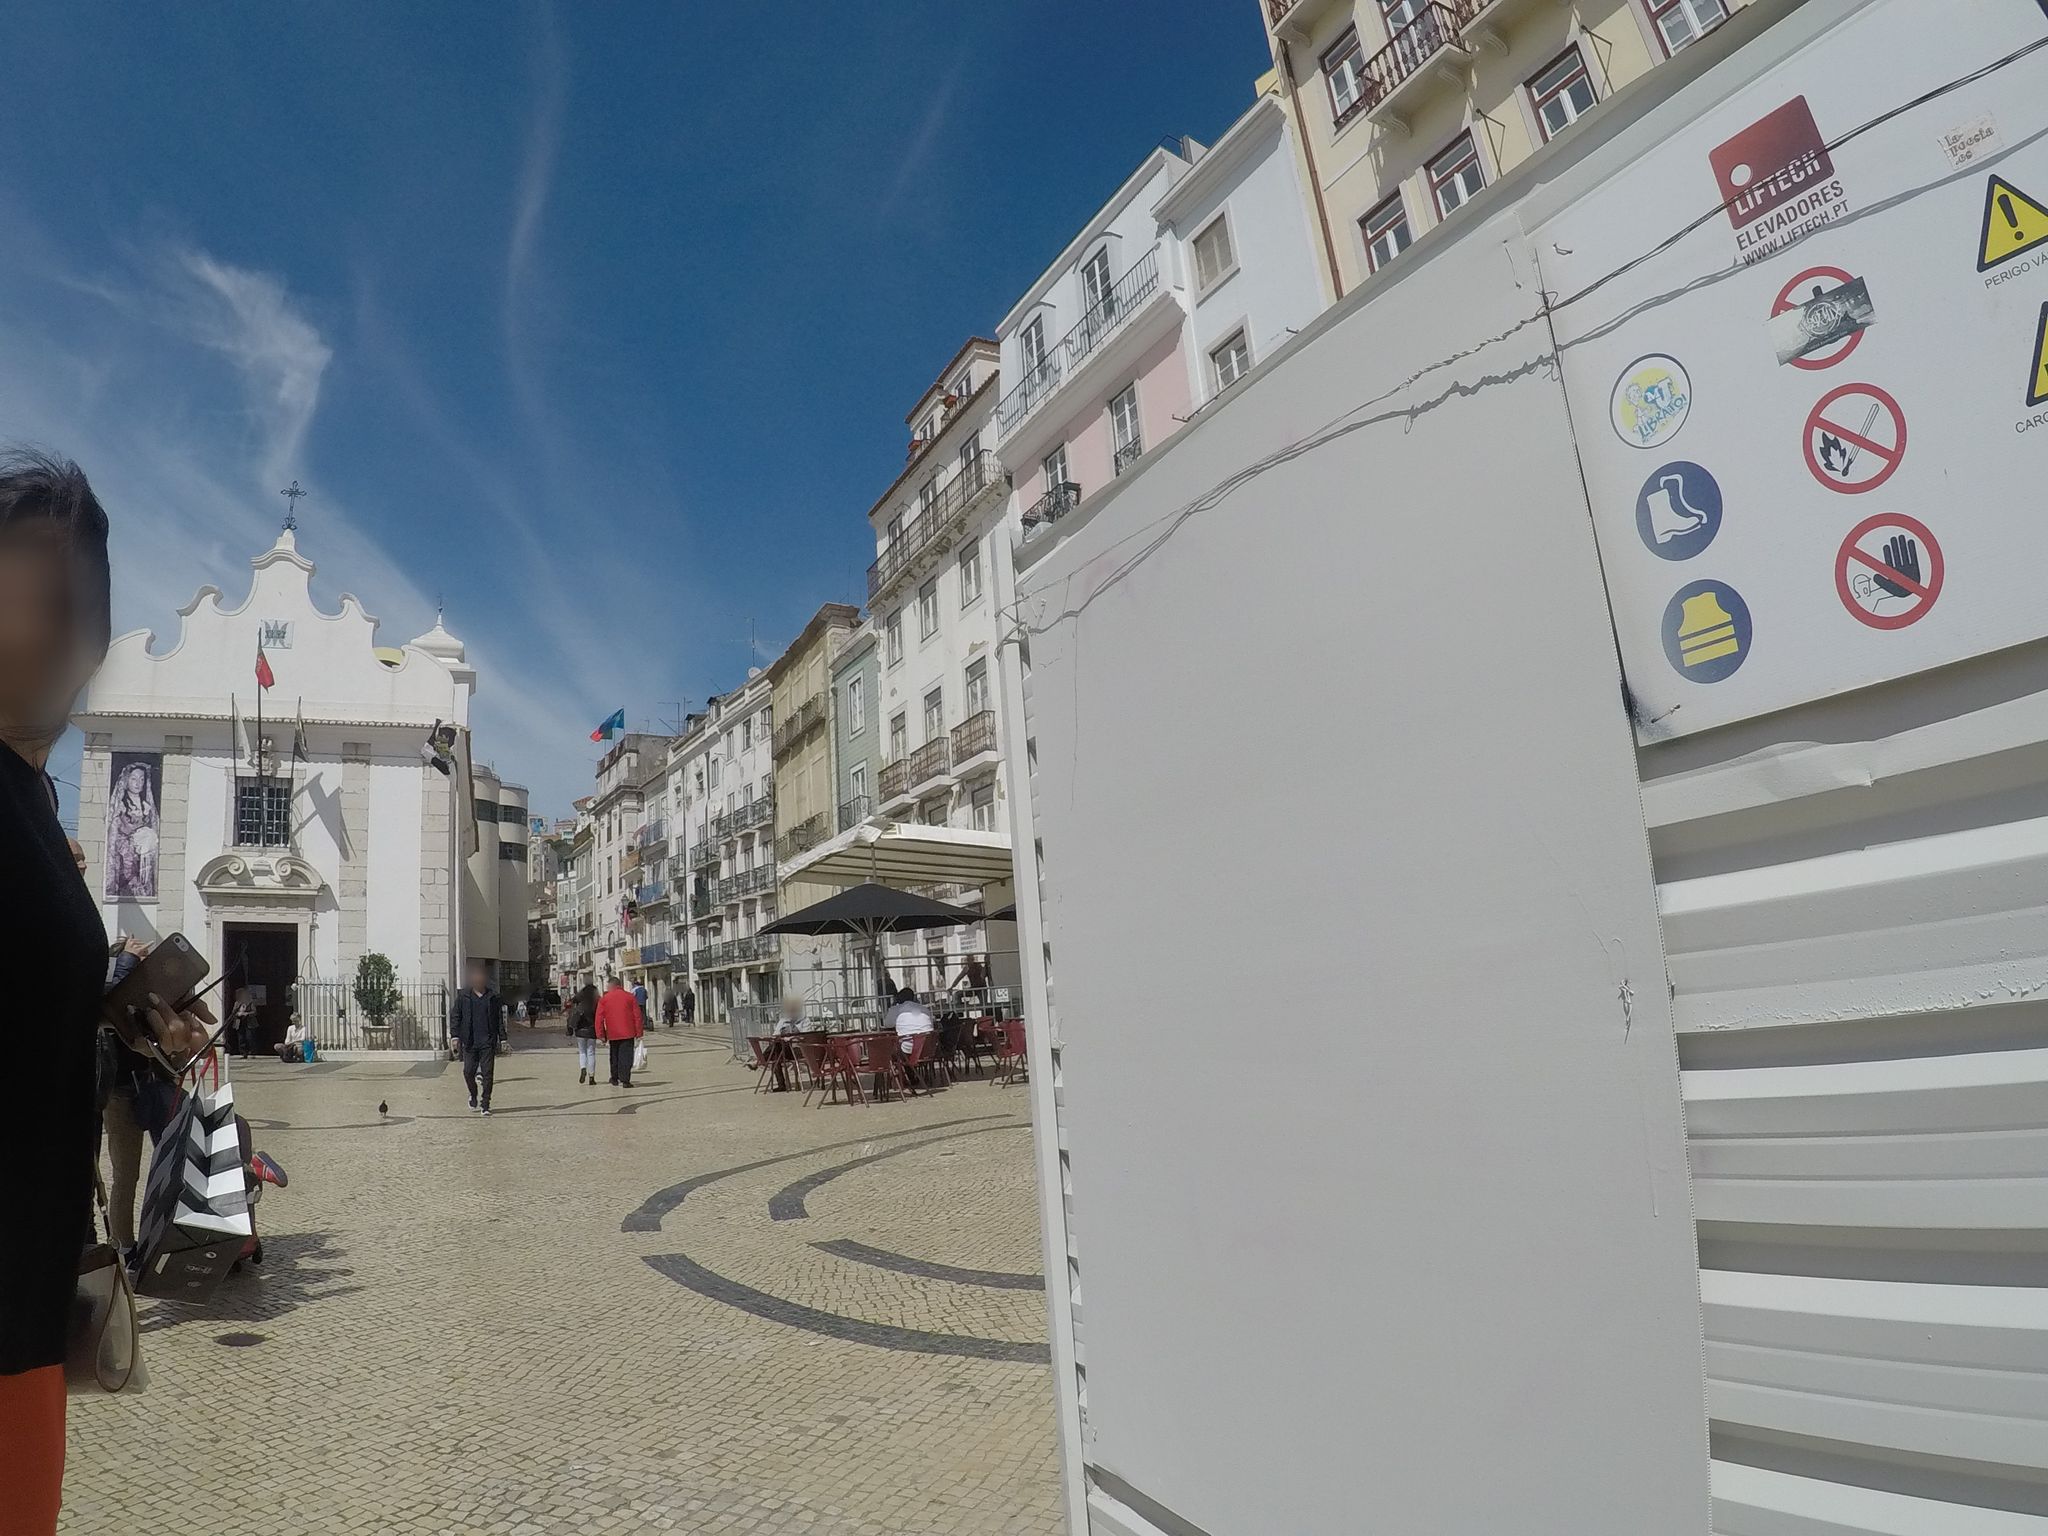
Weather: clear
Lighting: day
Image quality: good
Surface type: walking surface
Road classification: path, steps, pedestrian
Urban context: urban centre
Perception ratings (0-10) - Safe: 3.91, Lively: 8.94, Beautiful: 1.65, Boring: 8.37, Depressing: 6.43, Wealthy: 6.84